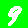
Digit: 9